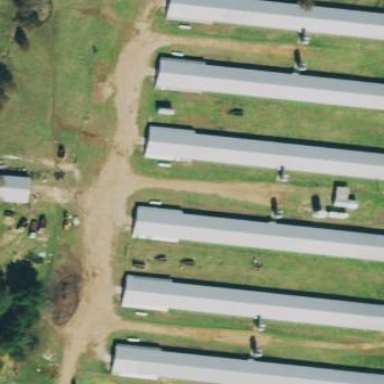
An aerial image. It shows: Feedlot within farmyard.